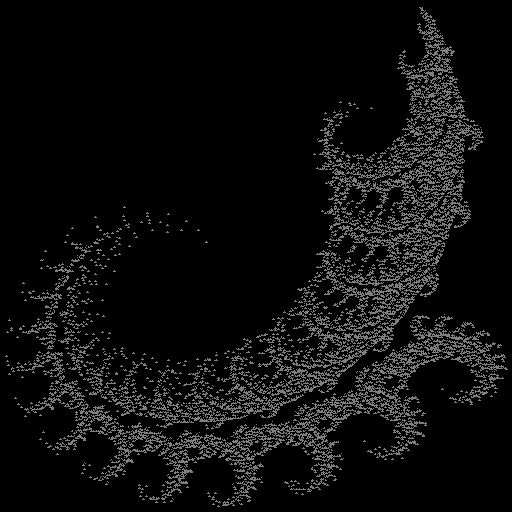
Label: coral